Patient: sex M, age 60
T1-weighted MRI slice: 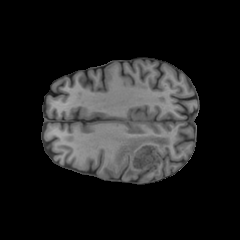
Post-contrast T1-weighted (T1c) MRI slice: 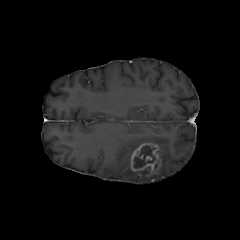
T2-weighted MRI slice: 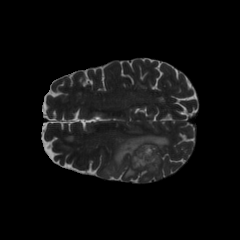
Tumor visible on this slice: yes
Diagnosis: Glioblastoma, IDH-wildtype
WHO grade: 4